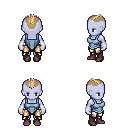
a pixel art fantasy rpg character, female body template, dark elf, purple skin, blue vest, gold greaves, blonde short mohawk hairstyle, white cloth bracers, maroon shoes, four views (front, back, left, right), 2x2 character sprite sheet, small pixel art, hard edges, no anti-aliasing